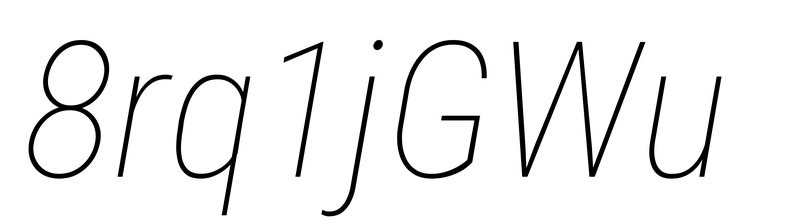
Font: Roboto-Italic_Condensed_Thin_Italic